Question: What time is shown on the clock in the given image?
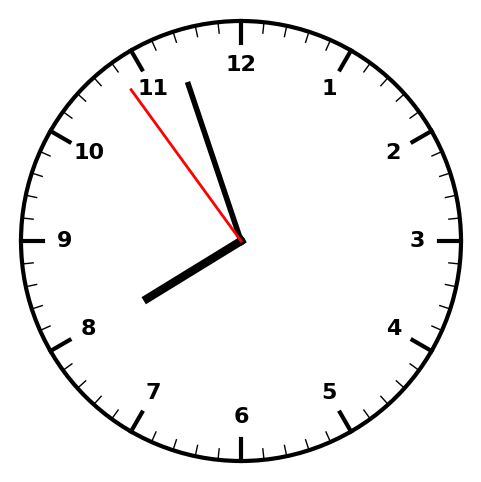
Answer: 07:56:54